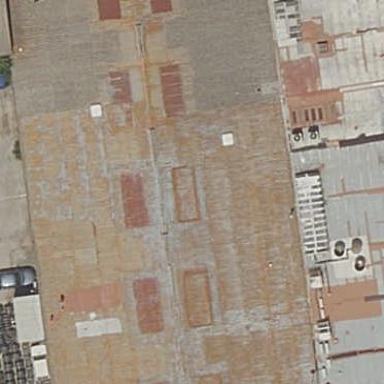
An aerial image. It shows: Industrial building.